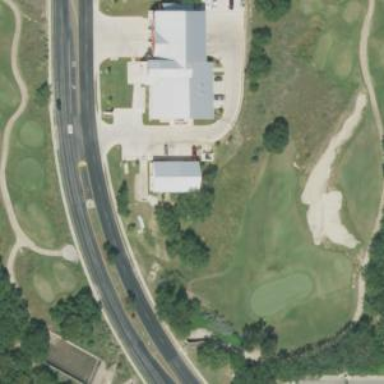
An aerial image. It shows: Rough area in golf course.